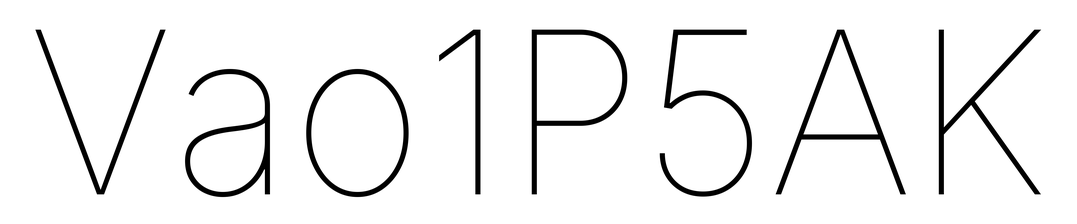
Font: Inter_Thin